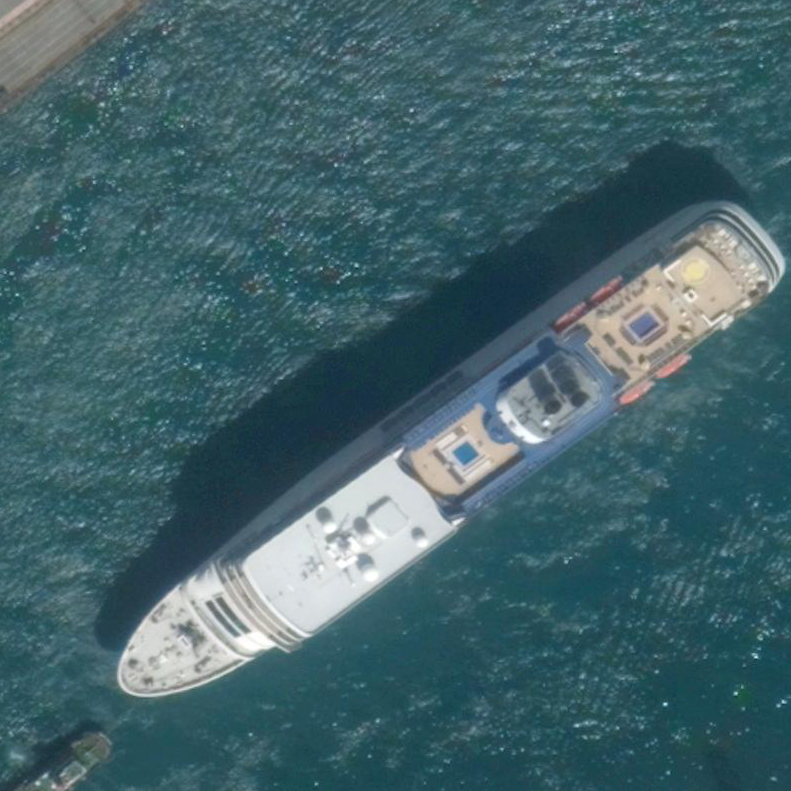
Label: Megayacht